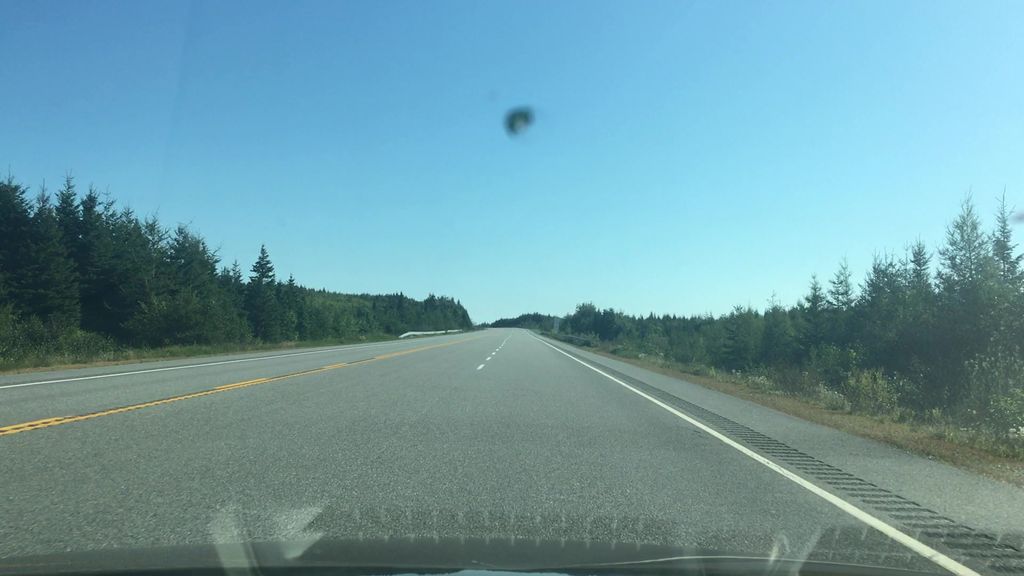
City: halifax